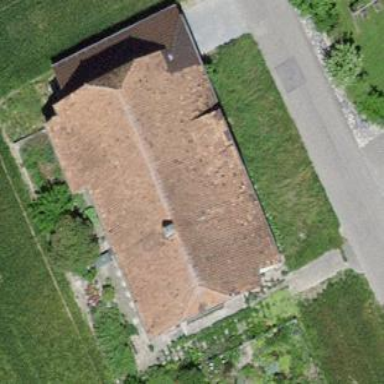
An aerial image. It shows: Farm building.